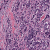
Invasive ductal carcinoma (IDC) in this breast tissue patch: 1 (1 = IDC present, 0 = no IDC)